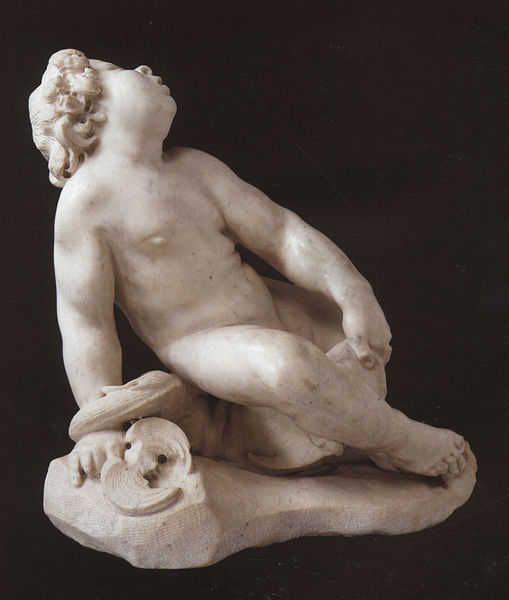
Titel: Putto mit Delphin
Künstler: Giovanni Lorenzo Bernini
Institution: Berlin, Staatliche Museen zu Berlin, Preußischer Kulturbesitz
Schlagwörter: fuß, nackt, weiß, brust, haar, marmor, nase, blick, tier, arme, barock, gesicht, sockel, stein, hände, kirche, figur, haare, sitzend, kind, locken, engel, putte, putto, skulptur, statue, bein, ruhen, schlafen, dick, bildhauerei, plastik, junge, knie, knabe, lockig, schlange, fisch, jüngling, eros, gips, amor, putti, speck, mamor, warzen, amoren, cupid